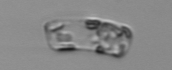
Label: Guinardia_striata